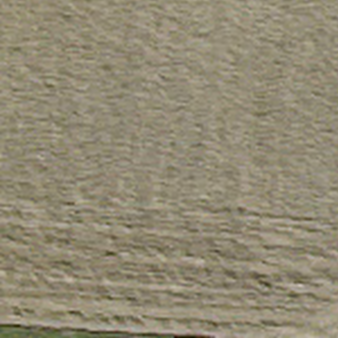
Label: other